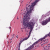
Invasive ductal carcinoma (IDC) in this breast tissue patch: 0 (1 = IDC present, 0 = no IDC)